Question: What is the reading of the measurement in the image?
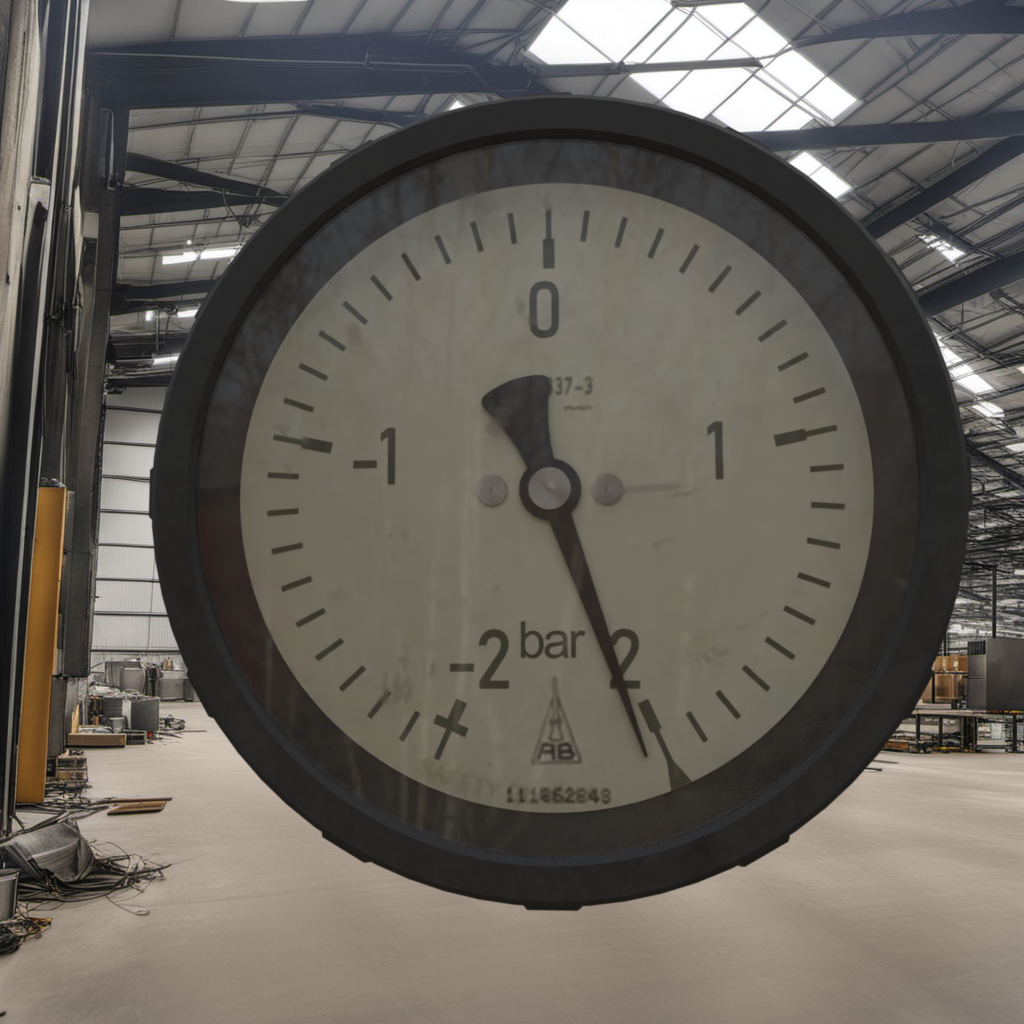
Answer: The result is 2.16
Question: What is the reading range of this measurement?
Answer: The range is from -2 to 2
Question: What is the minimum and maximum value of this measurement?
Answer: The minimum value is -2 and the maximum value is 2